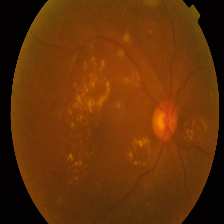
Diabetic retinopathy grade: Proliferative DR